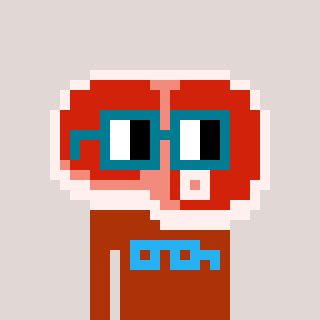
a pixel art character with square dark green glasses, a steak-shaped head and a hotbrown-colored body on a warm background